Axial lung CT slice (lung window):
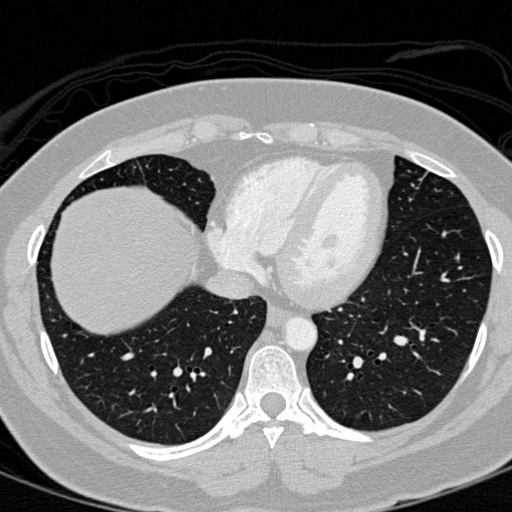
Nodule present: no